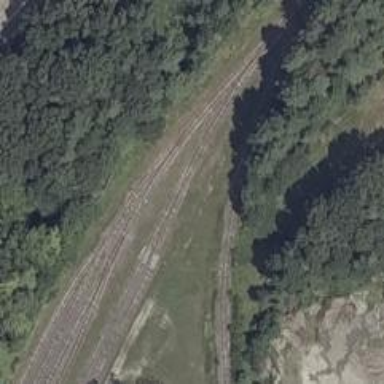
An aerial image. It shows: Abandoned railway.